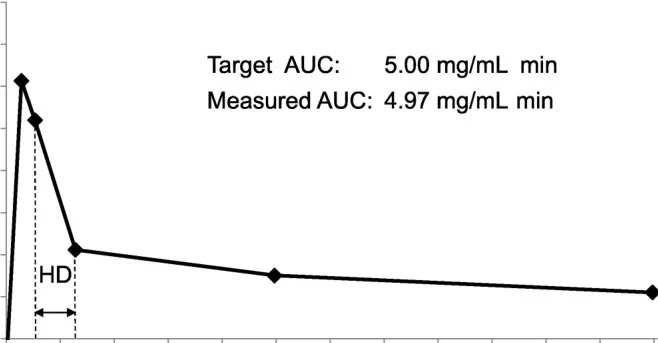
Second chemotherapy cycle. The time intervals between the carboplatin infusion and the commencement of hemodialysis were 2 h in the first cycle and 1 h in the second cycle of gemcitabine plus carboplatin chemotherapy. Hemodialysis was performed for 3 h in each chemotherapy cycle. AUC: area under the concentration-time curve; HD, hemodialysis.
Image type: chart (chart)